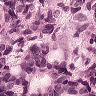
Metastatic tissue present: yes